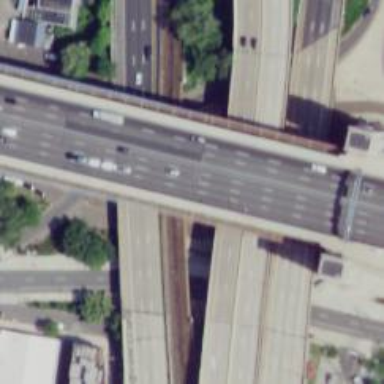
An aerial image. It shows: Bridge with electrified rail.